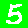
Digit: 5